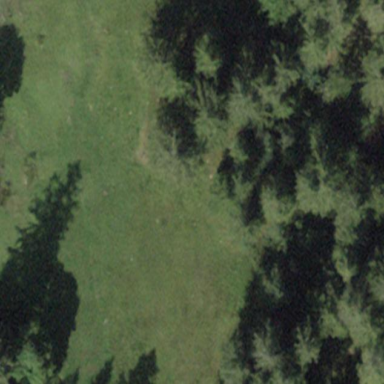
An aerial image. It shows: Beautiful meadow.